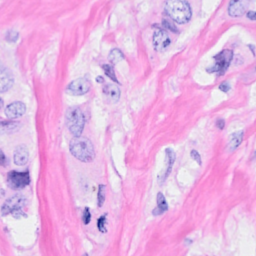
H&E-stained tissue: Breast